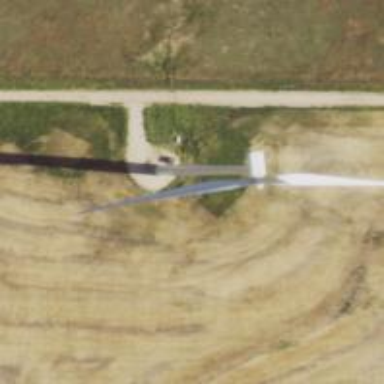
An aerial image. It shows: Wind turbine generator that utilizes wind as its source for generating electricity. It is of the horizontal axis type.